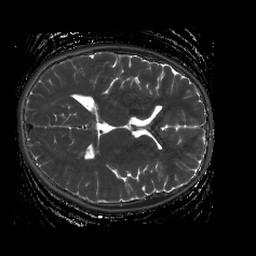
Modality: T2map
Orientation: axial
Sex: male
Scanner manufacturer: siemens
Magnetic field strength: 3 T
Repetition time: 4 s